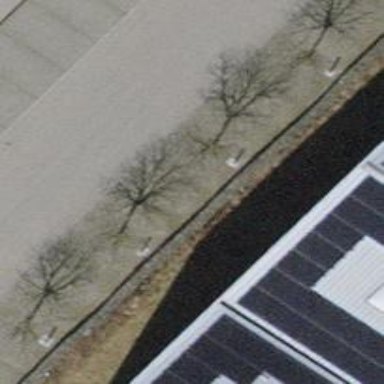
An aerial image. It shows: Urban tree adds touch of nature to the surroundings.